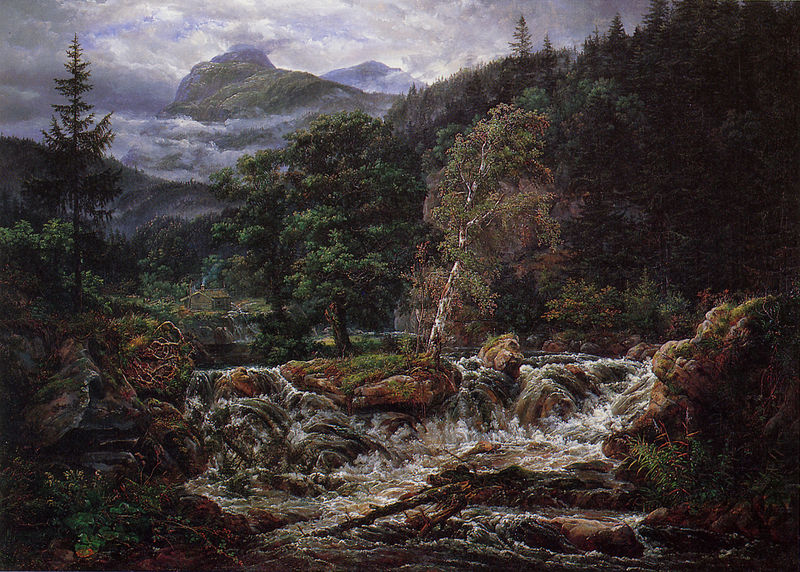
Titel: Norwegische Landschaft mit Wasserfall
Künstler: Johan Christian Clausen Dahl
Standort: København
Institution: Thorvaldsens Museum
Schlagwörter: baum, berg, blau, blätter, dunkel, felsen, gemälde, gewitter, himmel, laub, schatten, wasser, weiß, wolken, baumstämme, bäume, fluss, grün, landschaft, ocker, ufer, äste, braun, grau, holz, licht, schwarz, gras, haus, rot, wiese, wolke, beige, stein, steine, tod, öl, ast, bach, baumstamm, birke, dämmerung, einsamkeit, gräser, kalt, nass, natur, stamm, strauch, gewässer, hütte, rauch, sonne, sträucher, pflanzen, tal, wald, wasserfall, kamin, schornstein, gischt, klar, ruhe, düster, reisig, berge, fels, gebirge, gipfel, dunst, nebel, schlucht, idylle, amerika, fliessen, rauschen, reißend, romantik, schaum, strom, stromschnelle, stromschnellen, strömung, tannen, ölgemälde, naturgewalt, sturm, stämme, treibholz, unwetter, wild, detail, realistisch, farn, still, naht, regen, wurzel, alpen, lichtung, gefahr, fichte, laubbaum, nadelbaum, tanne, rehe, holzhütte, strudel, fall, gebirgsbach, struktur, eiche, alaska, gestrüpp, gebirgslandschaft, wipfel, bergbach, wilderer, fische, wildbach, strömen, branden, quelle, gleiten, wildwasser, mischwald, plätschern, wasswe, förster, bachbett, sprudel, schronstein, gemäkde, schwemmholz, wsserfall, unwirtlich, urwüchsig, wold, brausend, einzelheiten, fischte, sturzflut, wasserstrudel, bach fluss, stromschwellen, wiesde, weißend, eirse